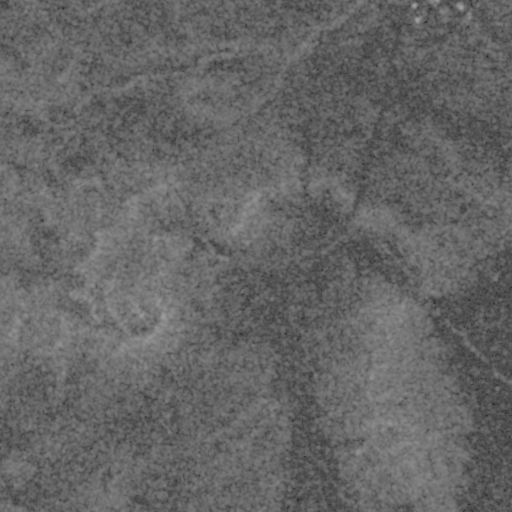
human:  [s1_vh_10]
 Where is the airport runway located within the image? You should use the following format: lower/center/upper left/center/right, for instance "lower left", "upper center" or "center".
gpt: The airport runway is located in the upper right of the image.
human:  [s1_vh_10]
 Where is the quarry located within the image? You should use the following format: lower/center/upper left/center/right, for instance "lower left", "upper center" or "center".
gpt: The quarry is located in the upper center of the image.
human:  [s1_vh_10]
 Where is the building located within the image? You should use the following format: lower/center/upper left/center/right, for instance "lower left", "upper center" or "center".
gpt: The building is located in the upper right of the image.
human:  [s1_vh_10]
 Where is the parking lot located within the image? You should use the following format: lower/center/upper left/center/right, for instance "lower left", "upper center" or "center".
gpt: There is no parking lot in the image.

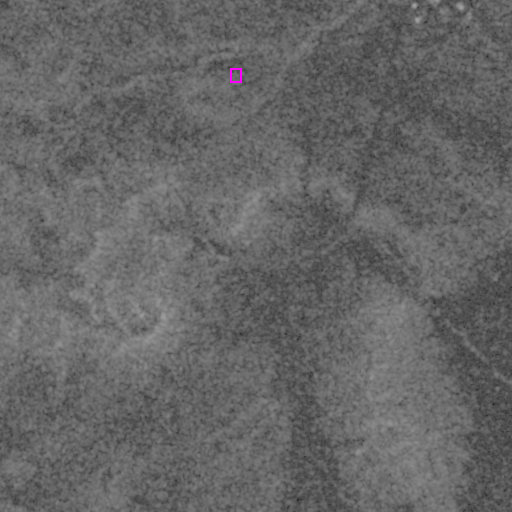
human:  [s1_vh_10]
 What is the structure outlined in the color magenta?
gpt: The structure outlined in magenta is a quarry.
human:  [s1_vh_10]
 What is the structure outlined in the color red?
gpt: There is no red outline.